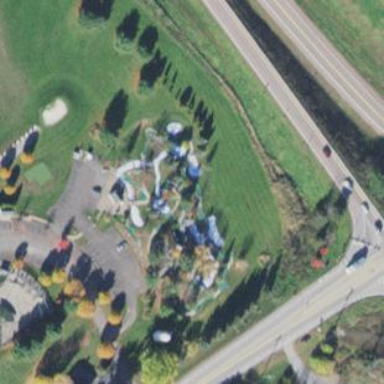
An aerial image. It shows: Miniature golf leisure land.